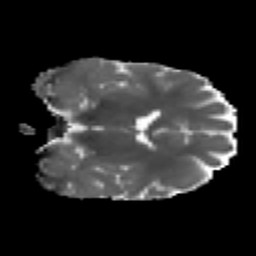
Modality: MD
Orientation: coronal
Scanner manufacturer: ge
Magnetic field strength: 3 T
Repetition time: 7.98 s
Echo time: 0.0701 s